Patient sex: F
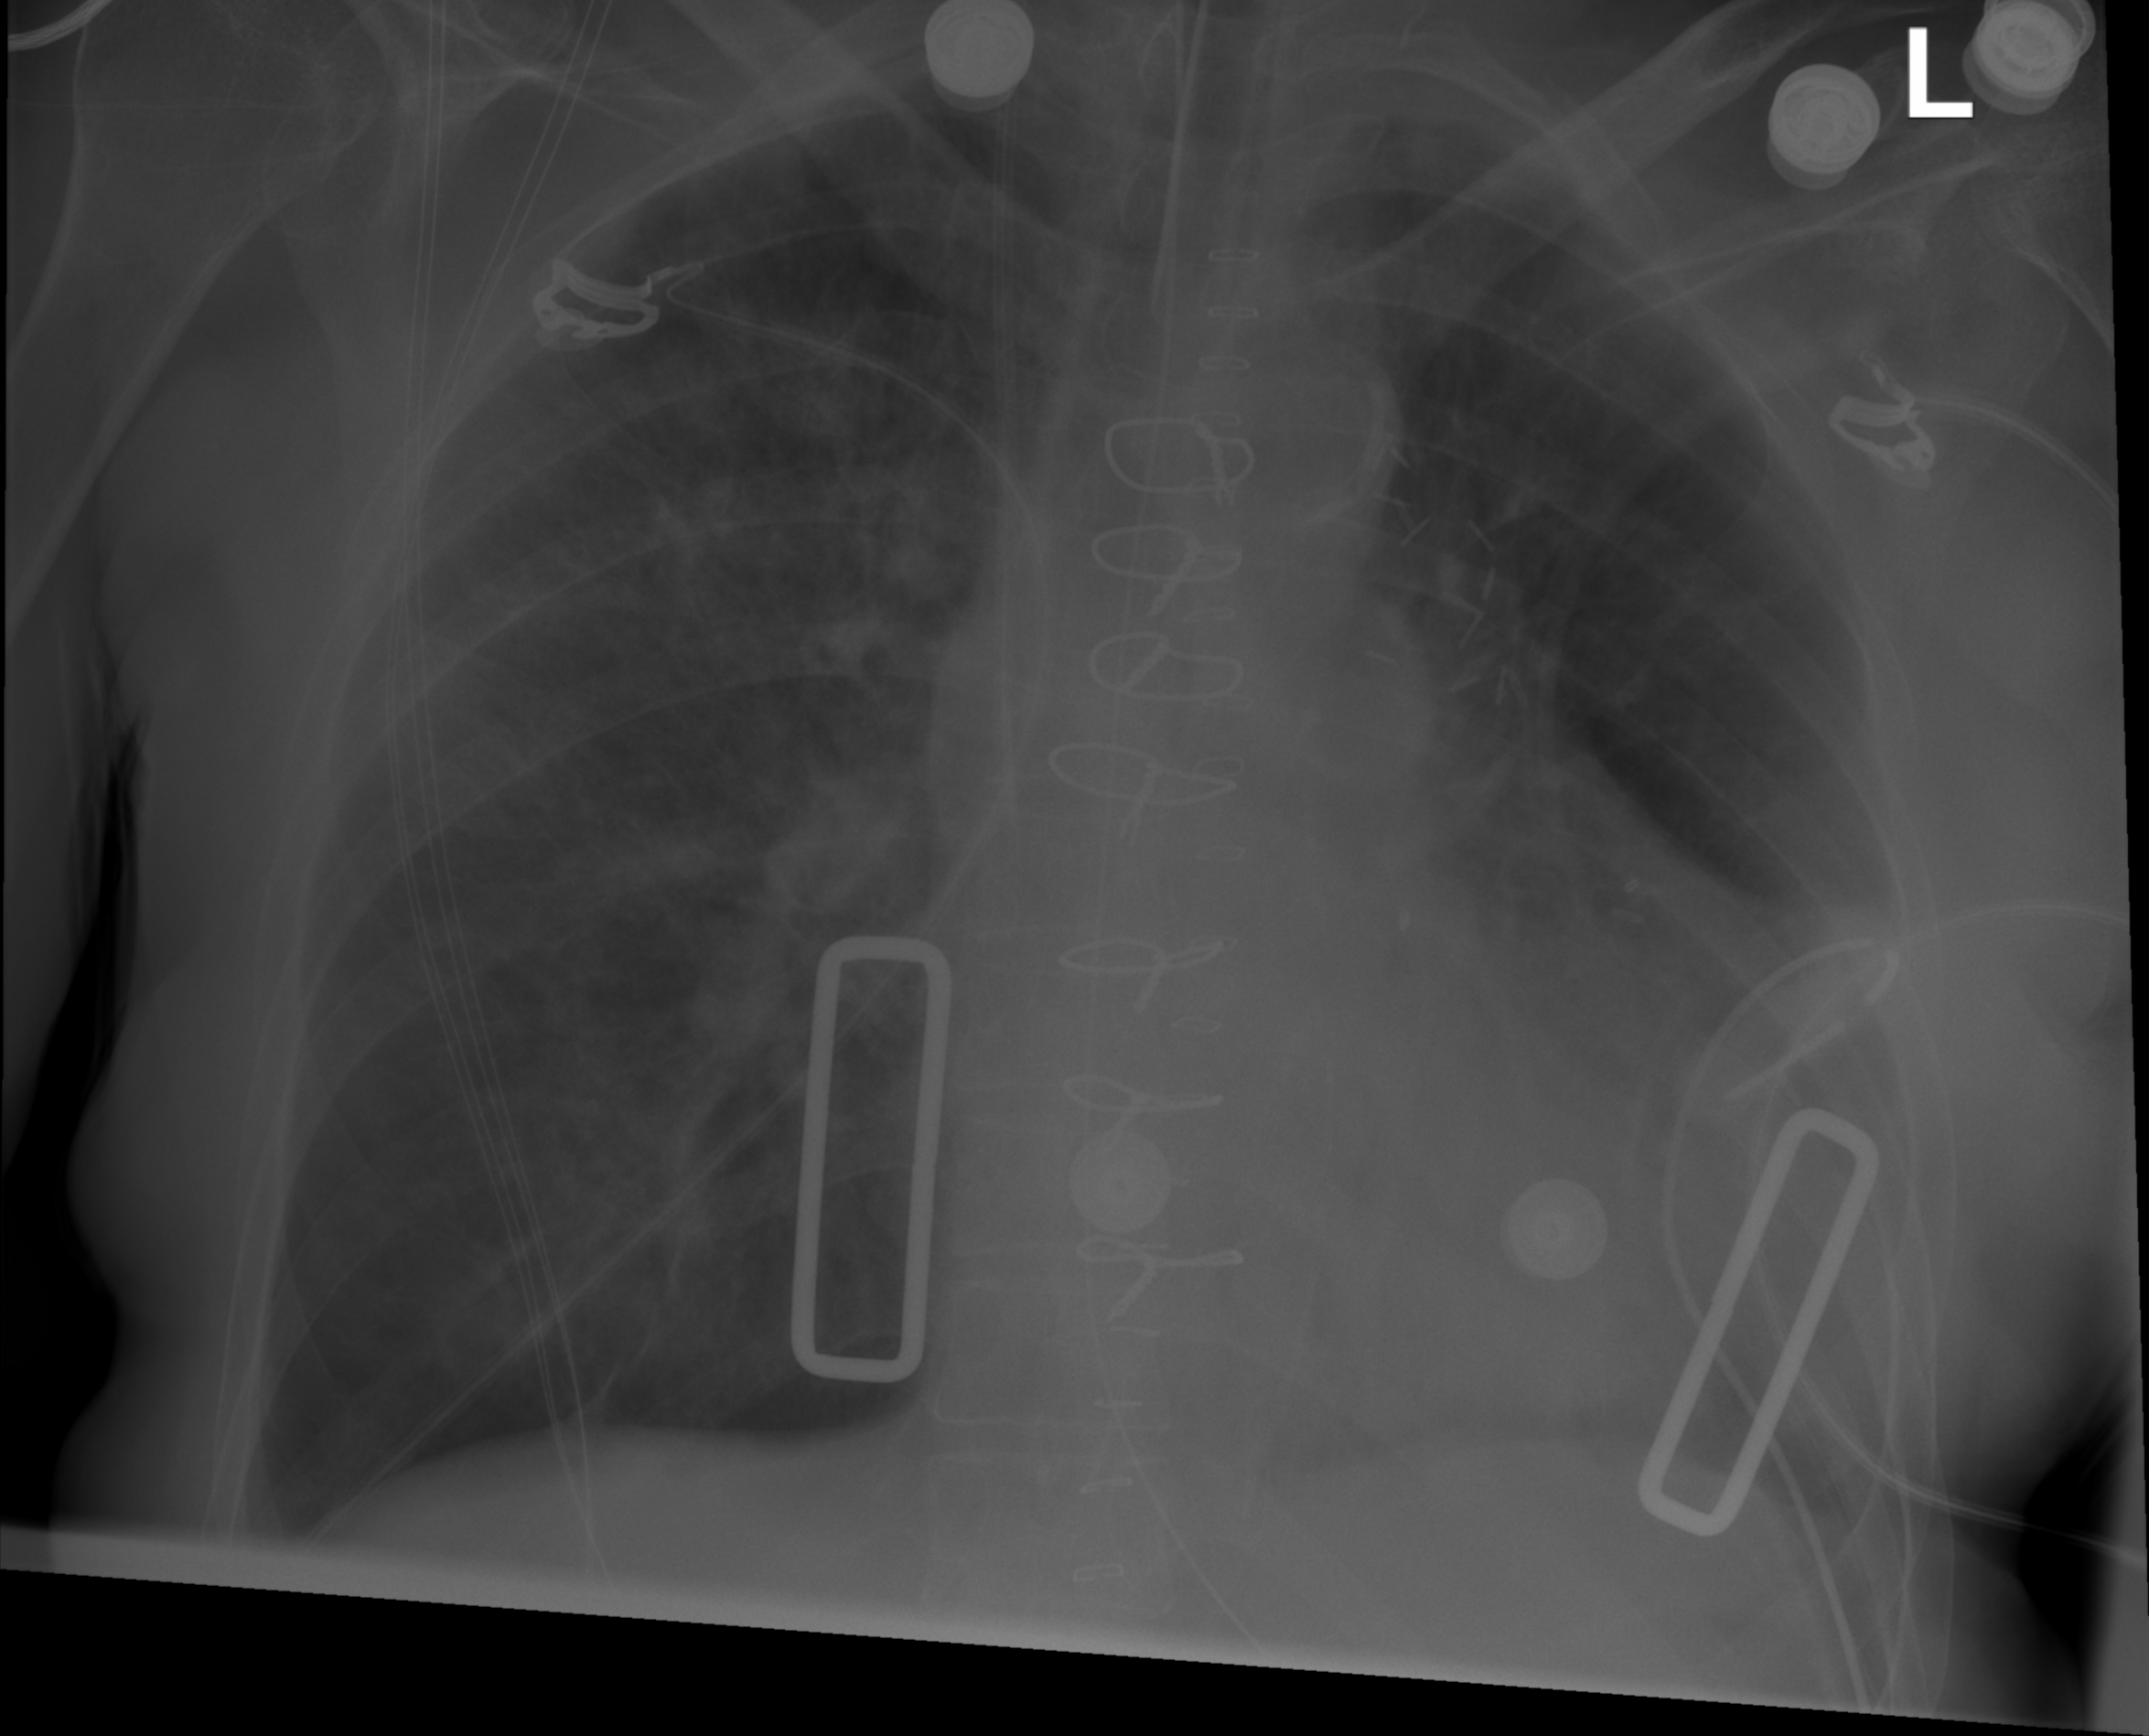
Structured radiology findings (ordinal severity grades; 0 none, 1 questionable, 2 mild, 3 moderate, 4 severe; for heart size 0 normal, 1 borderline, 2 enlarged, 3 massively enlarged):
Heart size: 2
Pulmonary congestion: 2
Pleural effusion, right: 0
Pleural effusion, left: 2
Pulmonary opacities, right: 2
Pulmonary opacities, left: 1
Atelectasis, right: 2
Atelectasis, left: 2